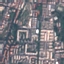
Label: Residential